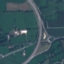
Land use / land cover: Highway